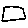
Label: square